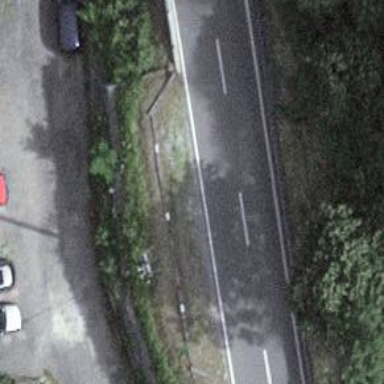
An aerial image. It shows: Bus stop along the road.